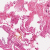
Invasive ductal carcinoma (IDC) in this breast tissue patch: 0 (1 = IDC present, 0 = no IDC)